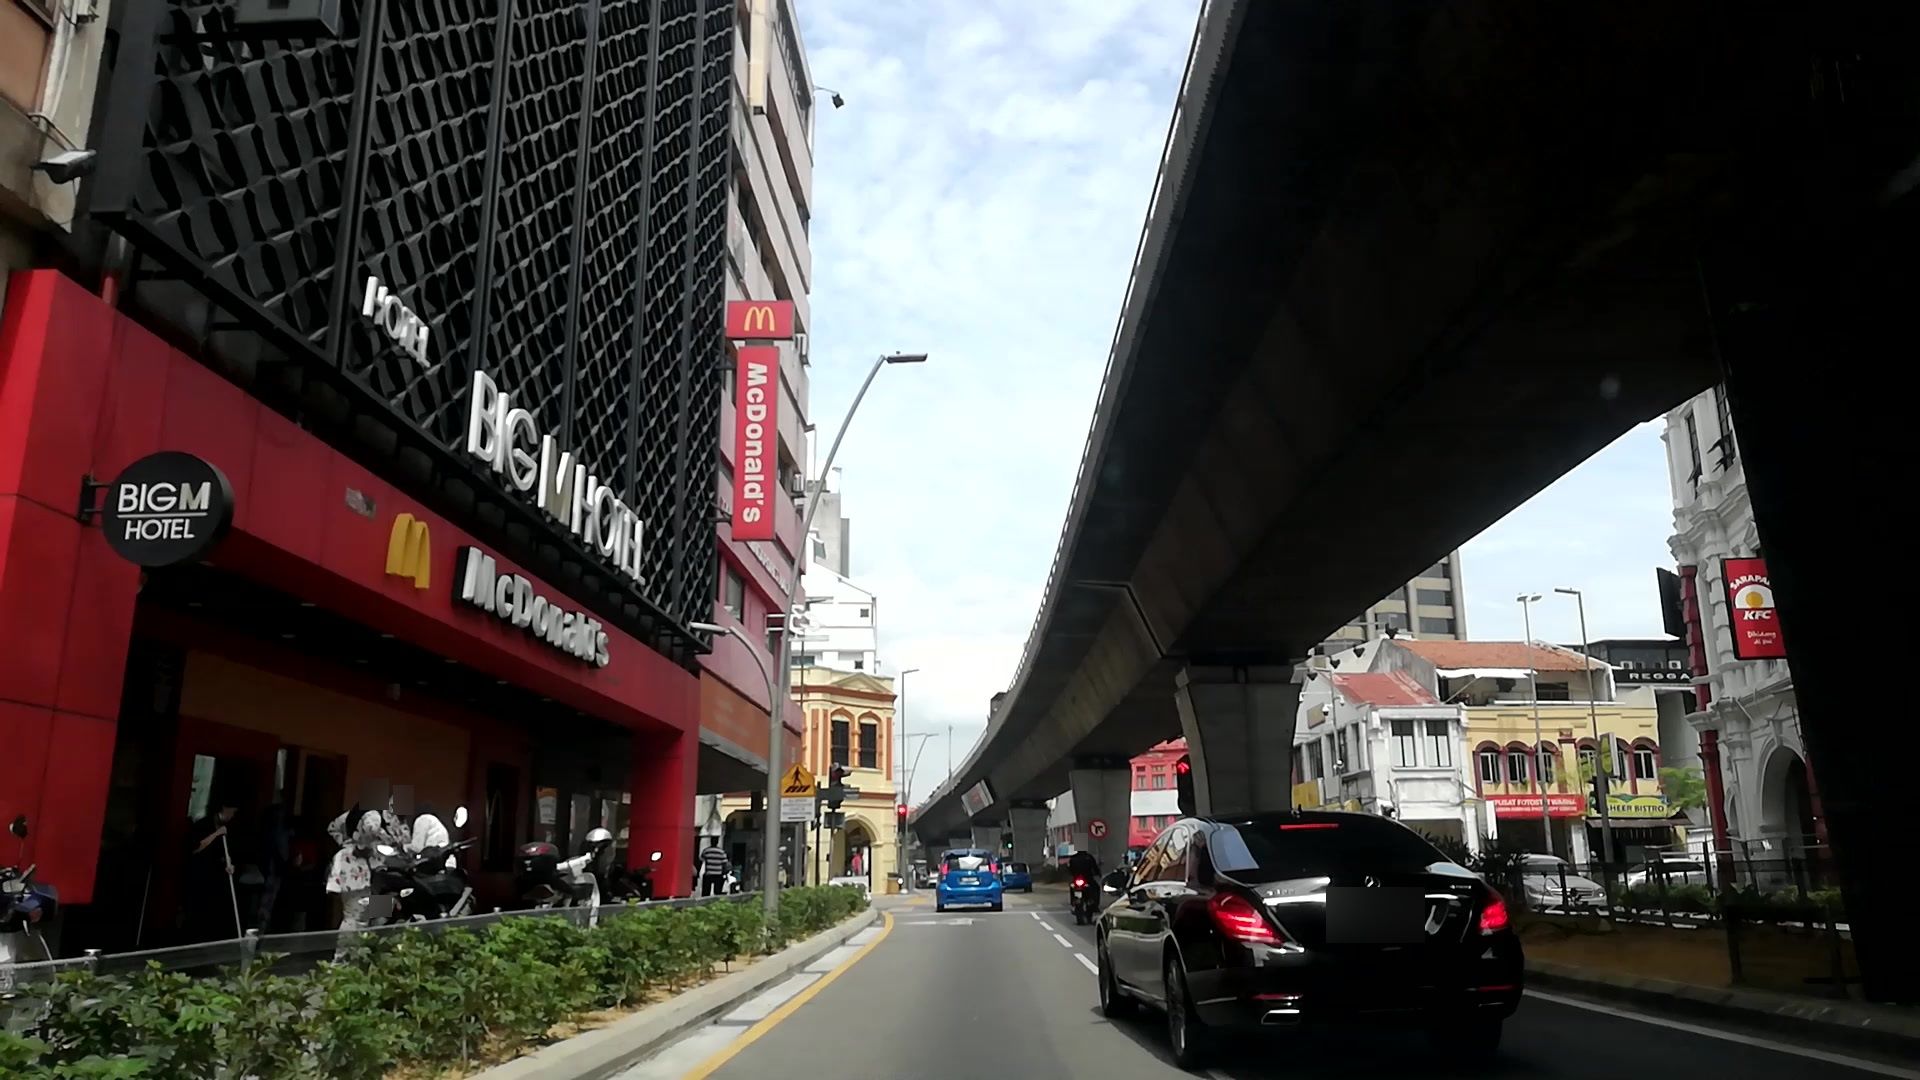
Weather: clear
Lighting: day
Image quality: good
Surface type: driving surface
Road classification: corridor, steps
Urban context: urban centre
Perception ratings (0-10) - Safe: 4.92, Lively: 7.98, Beautiful: 9.07, Boring: 3.14, Depressing: 4.08, Wealthy: 5.53